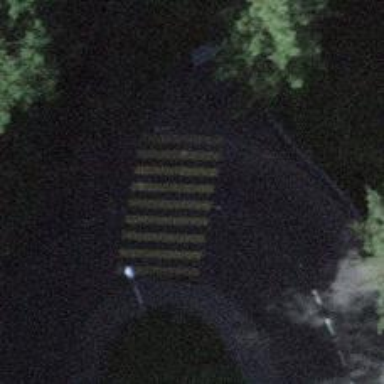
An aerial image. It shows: Marked road crossing.